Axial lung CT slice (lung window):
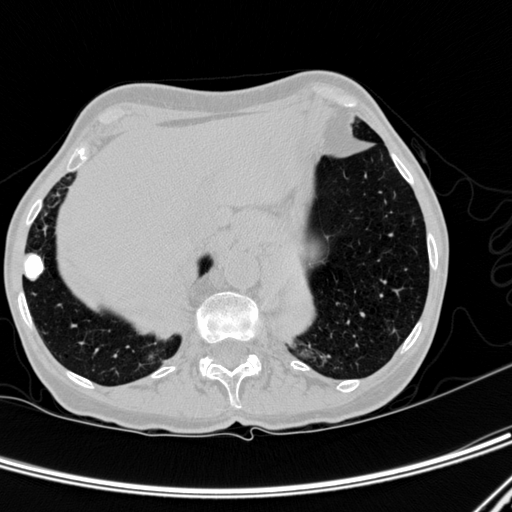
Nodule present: yes
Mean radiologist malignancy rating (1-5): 1.75